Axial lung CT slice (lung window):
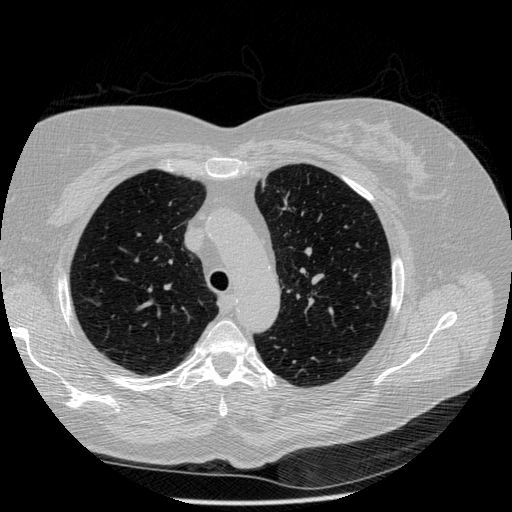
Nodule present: no